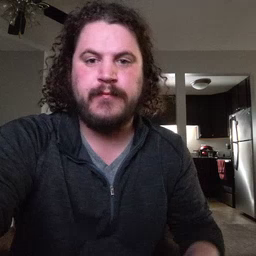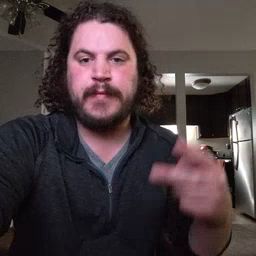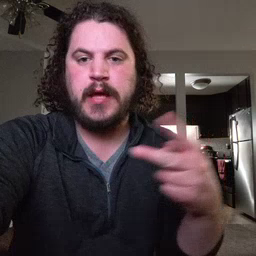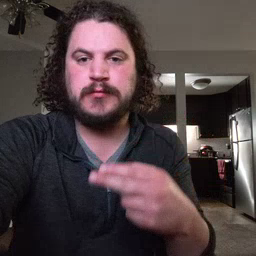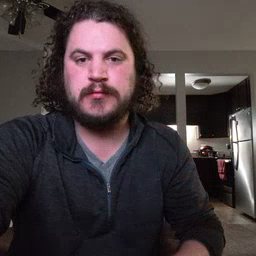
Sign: cut